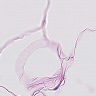
Metastatic tissue present: no